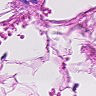
Metastatic tissue present: no